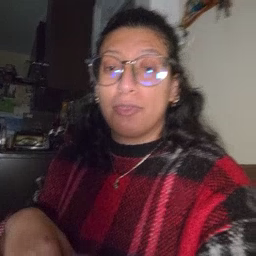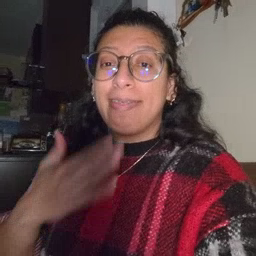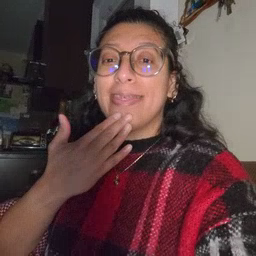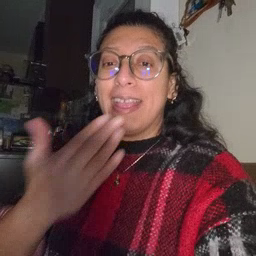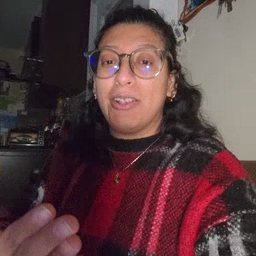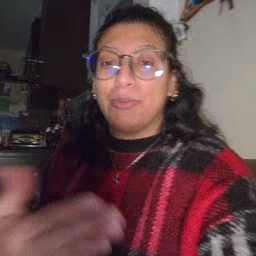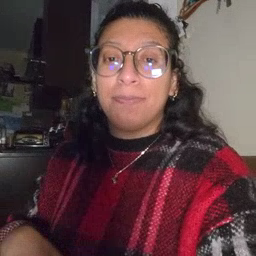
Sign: thankyou